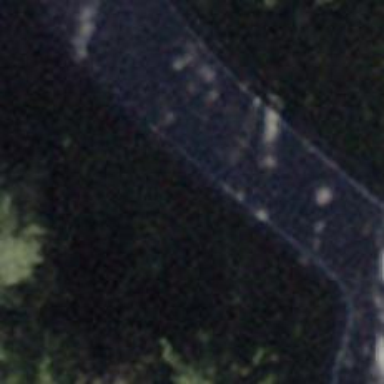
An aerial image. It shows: Tertiary road on bridge with asphalt surface.